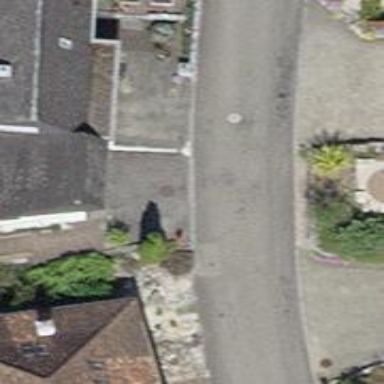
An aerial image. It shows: Residential road.